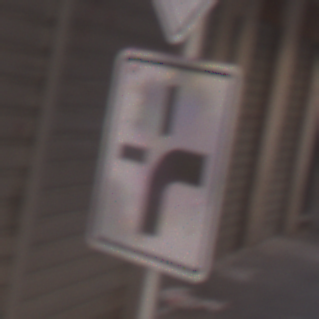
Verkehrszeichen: VerlaufVorfahrtsstrasse3
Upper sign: Vorfahrtsstrasse
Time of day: MorningAfternoon
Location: Outdoor (Urban)
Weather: Clear
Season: NotSpecified
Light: Natural